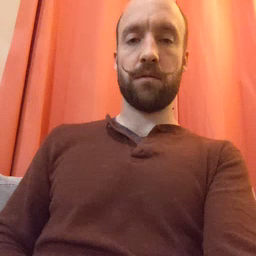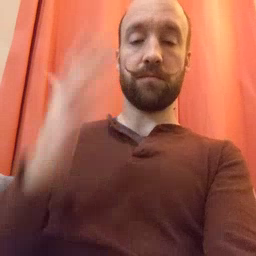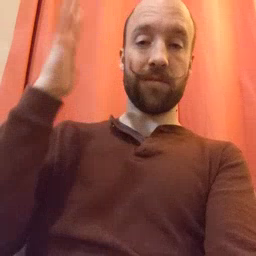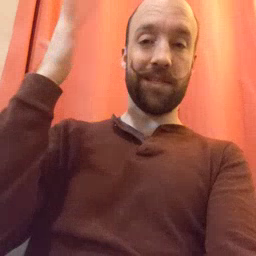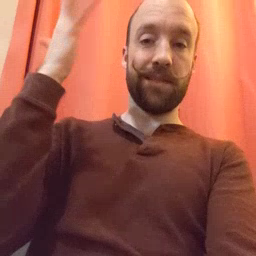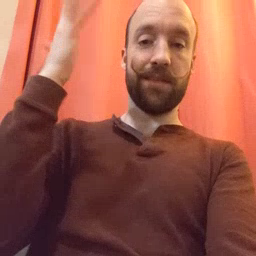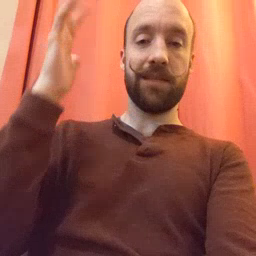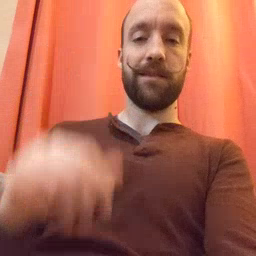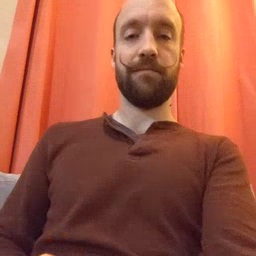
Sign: tree